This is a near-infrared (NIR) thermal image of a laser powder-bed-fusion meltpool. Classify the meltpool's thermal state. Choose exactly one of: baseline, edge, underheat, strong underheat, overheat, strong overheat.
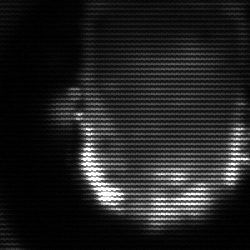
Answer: baseline